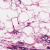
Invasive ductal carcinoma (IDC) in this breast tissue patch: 0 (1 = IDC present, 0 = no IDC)